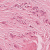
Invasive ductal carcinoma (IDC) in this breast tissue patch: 1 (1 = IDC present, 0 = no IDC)